A 2-D grayscale encoding of one vibration snapshot from a rotor kit is shown. Determine the machine's mechanical condition. Answer with exactly one of: normal, misalignment, unbalance, looseness.
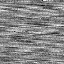
Answer: unbalance